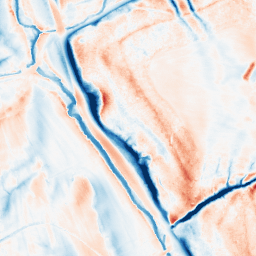
Category: classical
Decomposition family: gaussian_anisotropic
Decomposition parameters: sigma_x: 10
sigma_y: 2
Upsampling method: quartic
Upsampling parameters: scale: 4
Upsampling scale: 4